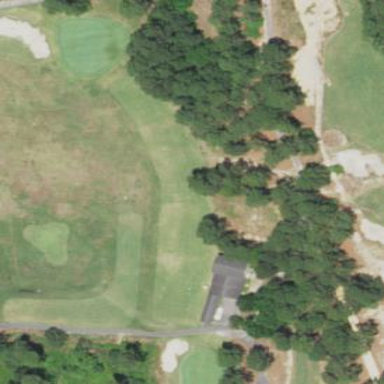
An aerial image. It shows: Grass area designated as golf tee.